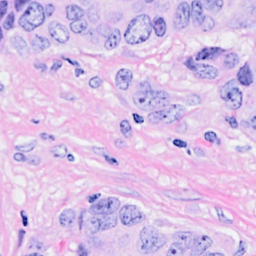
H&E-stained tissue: Breast